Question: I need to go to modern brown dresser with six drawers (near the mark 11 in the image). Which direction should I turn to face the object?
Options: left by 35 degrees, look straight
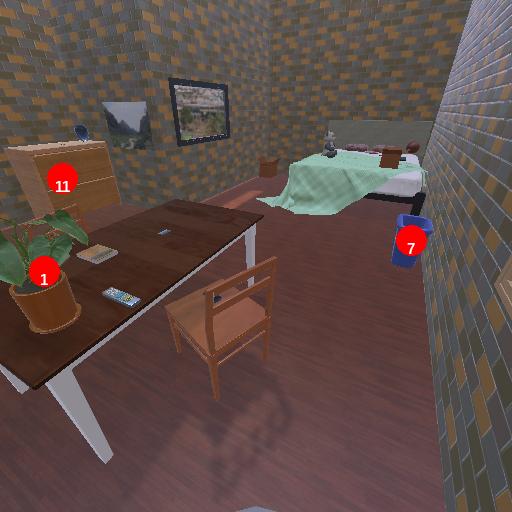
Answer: left by 35 degrees